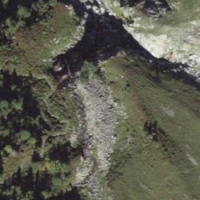
EUNIS habitat code: 23
Species observed at this site:
Marmota marmota
Miramella alpina
Fabriciana niobe
Motacilla cinerea
Anthus spinoletta
Lasiommata maera
Cyaniris semiargus
Aglais urticae
Falco tinnunculus